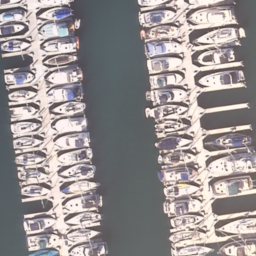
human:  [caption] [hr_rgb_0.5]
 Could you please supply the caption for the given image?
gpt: Lots of boats docked in lines at the harbor and the boats are closed to each other .

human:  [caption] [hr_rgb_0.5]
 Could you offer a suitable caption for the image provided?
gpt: Many boats docked in lines at the harbor and the water is deep blue .

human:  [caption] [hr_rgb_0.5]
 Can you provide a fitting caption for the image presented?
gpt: Lots of boats docked in lines at the harbor .

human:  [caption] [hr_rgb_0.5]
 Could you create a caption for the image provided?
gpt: Many boats docked in lines at the harbor and the boats are closed to each other .

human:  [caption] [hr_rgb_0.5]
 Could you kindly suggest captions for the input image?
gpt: Lots of boats docked in lines at the harbor .